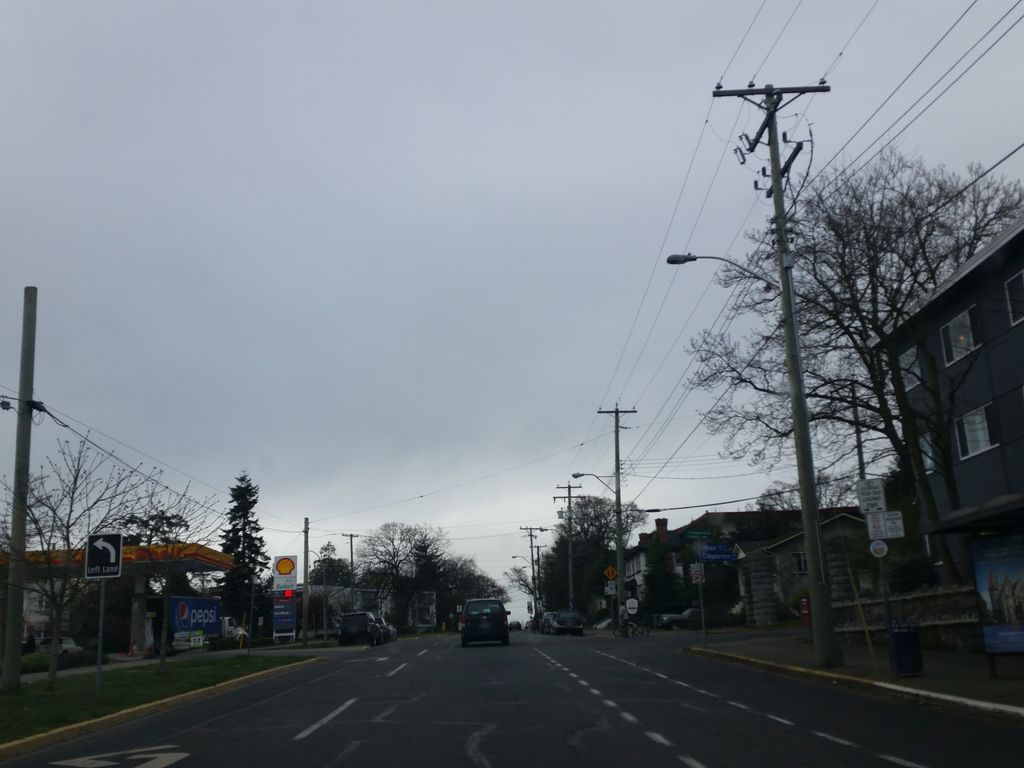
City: victoria